Question: I'm trying to create a model that can be used for both a QTableView and QTreeView. As an example, my data is something like:
| ID | Location | Name |
| -- | -------- | ---- |
| 101 | 201 | Apple |
| 201 | None | Kitchen |
| 102 | 201 | Banana |
| 301 | None | Cellar |
| 302 | 301 | Potatoes |
| 202 | 302 | Nail |
So every entry has a location which is itself an entry in the model. For the QTableView, I'd like to simply display all entries under each other as shown above, while for the QTreeView I'd like something like
- - - - - -
My problem however is that I can't figure out how to implement QAbstractProxyModel.maptoSource() or mapfromSource() as I lose information about the parent in the QTableView. Reading <URL> it seems that perhaps this is not possible at all. However the QAbstractProxyModel explicitly says that's it's meant for showing data in both views. Can anyone point me in the right direction or knows whether it's possible to implement a model like this? Especially in Python, I can't find any examples unfortunately.
---
I really like the idea of just using an unindented TreeView as a sort of TableView. Unfortunately I'm still having trouble creating the model. Currently, only the top entries are being shown.
'''
class MyModel(qtg.QStandardItemModel):
def __init__(
self,
engine
):
self.engine = engine
self.hierarchy_key = 'location_id'
self.column_names = ['id', 'location_id', 'name', 'quantity']
super().__init__(0, len(self.fields))
self.setHorizontalHeaderLabels(self.column_names)
self.root = self.invisibleRootItem()
self.build_model()
def build_model(self):
def add_children_to_tree(entries, parent_item):
for entry in entries:
items = []
for col in self.column_names:
text = getattr(entry, col)
item = qtg.QStandardItem(text)
items.append(qtg.QStandardItem(text))
parent_item.appendRow(items)
item = items[1] #the location_id item
parent_item.setChild(item.index().row(), item.index().column(), item)
with session_scope(self.engine) as session:
child_entries = (
session.query(self.entry_type)
.filter(
getattr(getattr(self.entry_type, self.hierarchy_key), "is_")(
entry.id
)
)
.all()
)
if child_entries:
add_children_to_tree(child_entries, item)
self.removeRows(0, self.rowCount())
with session_scope(self.engine) as session:
root_entries = session.query(self.entry_type).filter(getattr(getattr(self.entry_type, self.hierarchy_key), "is_")(None)).all()
if not isinstance(root_entries, list):
root_entries = [root_entries]
add_children_to_tree(root_entries, self.root)
'''
The idea is that the session query results in a list of entries. Each entry is a record in the database with the attributes "id", "location_id", etc. Each attribute thus is an Item and the list of items creates a row in the model. I can't figure out how one makes the row of items a child of another row in the way it's shown here:

I assume the setChild() function needs to be called differently?
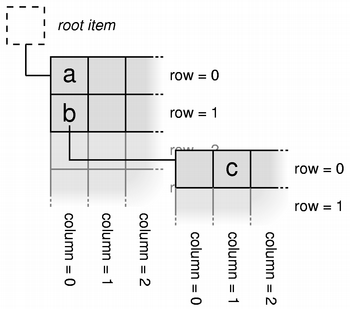
Answer: As there is a distinct lack of examples for python, I'll post my modified version of the simpletreemodel here, which is what ended up working for me. By then using a QTreeView instead of a QTableView as suggested, I got the table to behave as I wanted it too. Overall, this creates MyItem which is an item containing the entire row of information and I then use recursion to add children to parents if their value for the hierarchy_key (location_id) is equal to the id of the parent.
'''
class MyItem(object):
def __init__(self, data, parent=None):
self.parentItem = parent
self.itemData = data
self.childItems = []
def appendChild(self, item):
self.childItems.append(item)
def child(self, row):
return self.childItems[row]
def childCount(self):
return len(self.childItems)
def columnCount(self):
return len(self.itemData)
def data(self, column=None):
try:
if column == None:
return [self.itemData[i] for i in range(self.columnCount())]
return self.itemData[column]
except IndexError:
return None
def parent(self):
return self.parentItem
def row(self):
if self.parentItem:
return self.parentItem.childItems.index(self)
return 0
class MyModel(QtCore.QAbstractItemModel):
def __init__(self, entry_type, engine, hierarchy_key, description_key, parent=None):
super(ORMModel, self).__init__(parent)
self.entry_type = entry_type
if isinstance(self.entry_type, str):
self.entry_type = getattr(ds, self.entry_type)
self.engine = engine
self.hierarchy_key = hierarchy_key
self.column_names = ['id', 'location_id', 'name', 'quantity']
self.rootItem = MyItem(self.column_names)
self.setHeaderData(0, Qt.Horizontal, self.rootItem)
self.initiateModel()
def root(self):
return self.rootItem
def columnCount(self, parent):
if parent.isValid():
return parent.internalPointer().columnCount()
else:
return self.rootItem.columnCount()
def data(self, index, role):
if not index.isValid():
return None
item = index.internalPointer()
if role == Qt.DisplayRole:
return item.data(index.column())
return None
def flags(self, index):
if not index.isValid():
return QtCore.Qt.NoItemFlags
return QtCore.Qt.ItemIsEnabled | QtCore.Qt.ItemIsSelectable
def headerData(self, section, orientation, role):
if orientation == QtCore.Qt.Horizontal and role == QtCore.Qt.DisplayRole:
return self.rootItem.data(section)
return None
def index(self, row, column, parent):
if not self.hasIndex(row, column, parent):
return QtCore.QModelIndex()
if not parent.isValid():
parentItem = self.rootItem
else:
parentItem = parent.internalPointer()
childItem = parentItem.child(row)
if childItem:
return self.createIndex(row, column, childItem)
else:
return QtCore.QModelIndex()
def parent(self, index):
if not index.isValid():
return QtCore.QModelIndex()
childItem = index.internalPointer()
parentItem = childItem.parent()
if parentItem == self.rootItem:
return QtCore.QModelIndex()
return self.createIndex(parentItem.row(), 0, parentItem)
def rowCount(self, parent):
if parent.column() > 0:
return 0
if not parent.isValid():
parentItem = self.rootItem
else:
parentItem = parent.internalPointer()
return parentItem.childCount()
def initiateModel(self):
def add_children_to_tree(entries, parent_item):
for entry in entries:
row = []
for field in self.fields.keys():
val = getattr(entry, field)
if isinstance(val, list):
text = "; ".join(map(str, val))
else:
text = str(val)
row.append(text)
item = ORMItem(row, parent_item)
parent_item.appendChild(item)
with session_scope(self.engine) as session:
child_entries = (
session.query(self.entry_type)
.filter(
getattr(
getattr(self.entry_type, self.hierarchy_key), "is_"
)(entry.id)
)
.all()
)
if child_entries:
add_children_to_tree(child_entries, item)
with session_scope(self.engine) as session:
root_entries = (
session.query(self.entry_type)
.filter(
getattr(getattr(self.entry_type, self.hierarchy_key), "is_")(None)
)
.all()
)
if not isinstance(root_entries, list):
root_entries = [root_entries]
add_children_to_tree(root_entries, self.rootItem)
'''